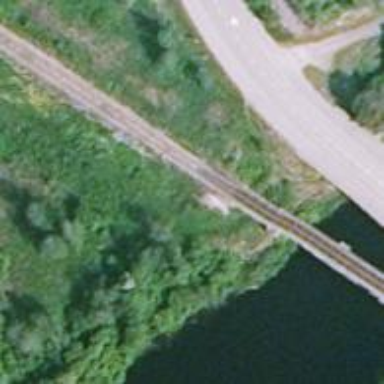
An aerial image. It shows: Bridge carrying B1 class rail track.